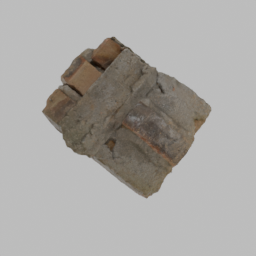
Label: architecture